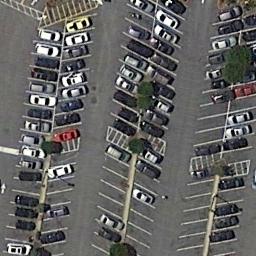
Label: parking_lot